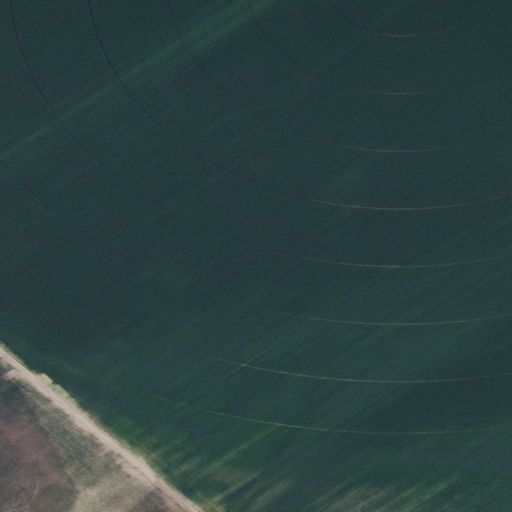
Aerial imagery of depression(s) in Idaho named Buckskin Basin containing only cultivated crops